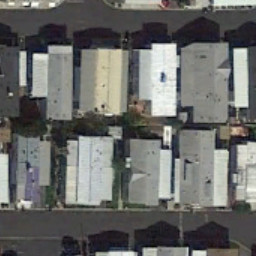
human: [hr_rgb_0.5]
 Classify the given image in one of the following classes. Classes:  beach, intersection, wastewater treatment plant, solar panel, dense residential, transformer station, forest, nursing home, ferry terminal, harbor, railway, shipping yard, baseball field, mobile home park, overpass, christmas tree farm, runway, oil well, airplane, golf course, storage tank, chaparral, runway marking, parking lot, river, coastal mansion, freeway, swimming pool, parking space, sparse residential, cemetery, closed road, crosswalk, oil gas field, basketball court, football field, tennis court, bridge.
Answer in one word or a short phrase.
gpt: mobile home park